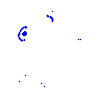
Particle: electron